Question: i have the current design in mysql :
Table

Is there a way in Kohana to set relationship in a way that if i make something like
ORM::factory('filesubject')->where('file_id','=',$file->id)->find_all()->as_array());
That i get all the joins from the other tables ?
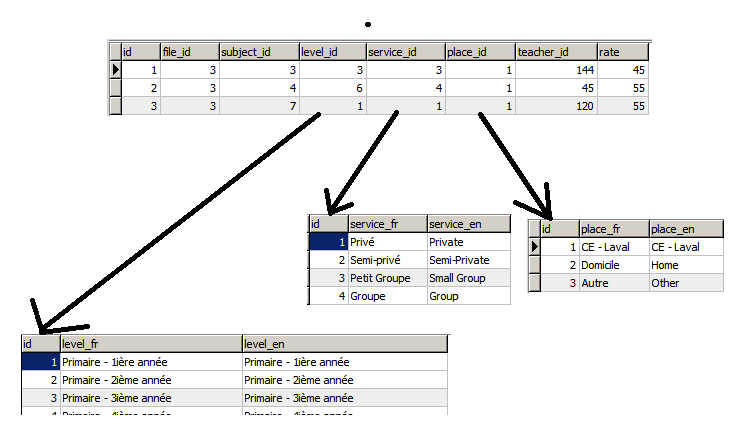
Answer: I'm not sure about your question. To automatically join models, first setup your relationships ($_belongs_to etc) and then look at:
In your model:
'''
ORM property: $_load_with. eg: protected $_load_with= array(model1, model2, etc)
'''
Or at run time:
'''
ORM method: with(). eg: ORM::factory('filesubject')->with('model')->with('model2')->find_all()
'''
I don't think the as_array() function pulls in the joined data though. Once it's actually performing the join you'd need to overwrite as_array (or write your own function) to output the nested key/pair values from the joined properties.